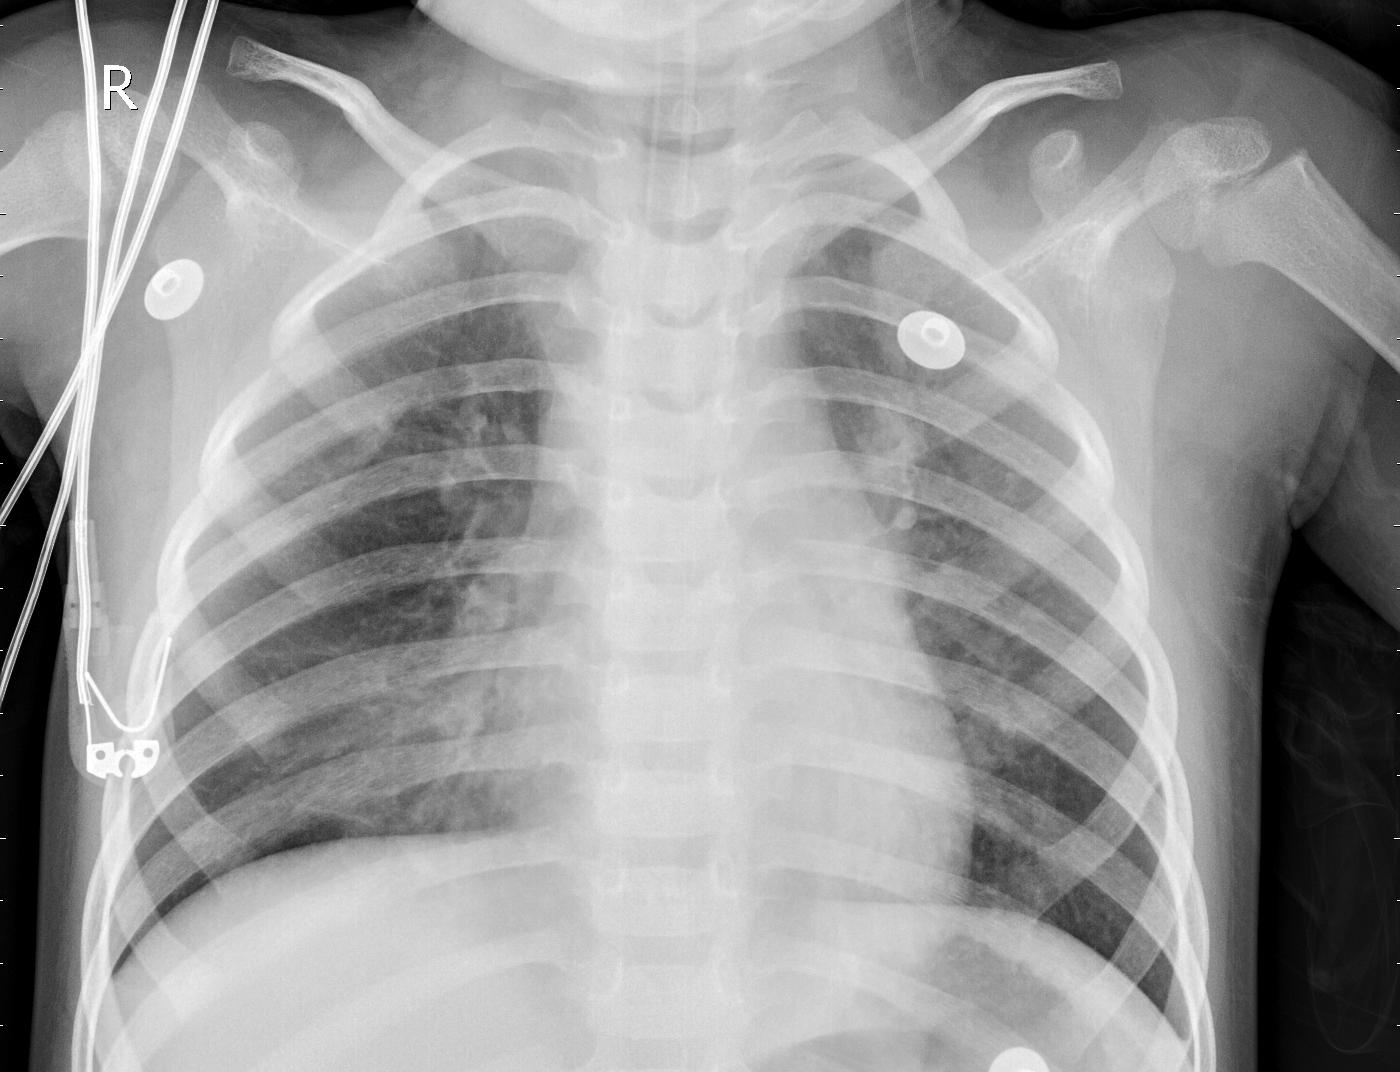
Diagnosis: PNEUMONIA